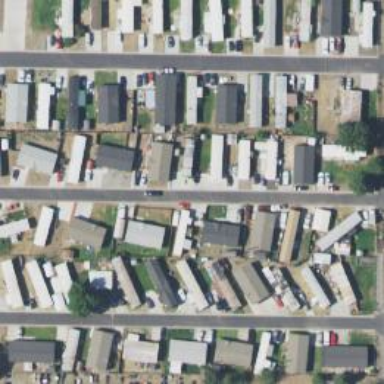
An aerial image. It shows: Residential area designated as trailer park.